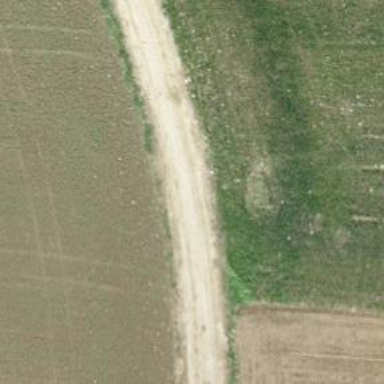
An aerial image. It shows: Track with pebblestone surface graded as grade3.